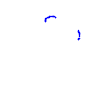
Particle: proton